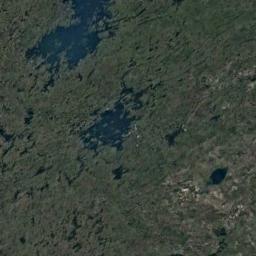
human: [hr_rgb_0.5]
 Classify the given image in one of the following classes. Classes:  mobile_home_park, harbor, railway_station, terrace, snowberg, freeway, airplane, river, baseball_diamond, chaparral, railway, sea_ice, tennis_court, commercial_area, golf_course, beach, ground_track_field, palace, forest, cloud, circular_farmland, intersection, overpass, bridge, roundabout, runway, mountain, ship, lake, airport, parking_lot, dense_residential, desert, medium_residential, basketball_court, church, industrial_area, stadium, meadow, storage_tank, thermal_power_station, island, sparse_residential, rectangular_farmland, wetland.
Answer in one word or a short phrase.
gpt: wetland